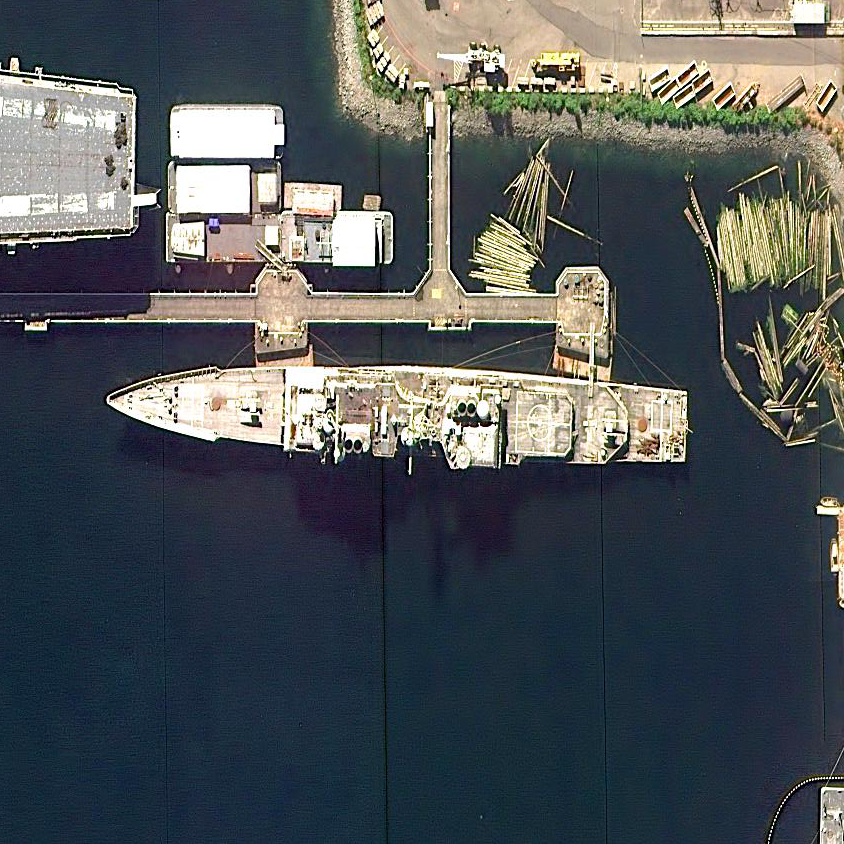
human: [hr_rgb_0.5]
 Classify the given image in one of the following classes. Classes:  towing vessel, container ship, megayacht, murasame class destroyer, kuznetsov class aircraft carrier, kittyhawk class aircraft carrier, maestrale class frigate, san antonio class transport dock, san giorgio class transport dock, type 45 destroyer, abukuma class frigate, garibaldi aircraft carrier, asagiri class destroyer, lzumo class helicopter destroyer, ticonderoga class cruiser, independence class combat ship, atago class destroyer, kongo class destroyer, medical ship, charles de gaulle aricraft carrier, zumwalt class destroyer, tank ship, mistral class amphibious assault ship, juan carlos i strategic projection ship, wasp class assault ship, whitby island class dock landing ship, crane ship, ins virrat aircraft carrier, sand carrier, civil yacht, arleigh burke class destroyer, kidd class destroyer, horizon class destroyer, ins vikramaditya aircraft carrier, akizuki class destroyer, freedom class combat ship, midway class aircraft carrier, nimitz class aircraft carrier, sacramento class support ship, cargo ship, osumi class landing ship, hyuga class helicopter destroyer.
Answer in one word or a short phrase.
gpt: Ticonderoga class cruiser